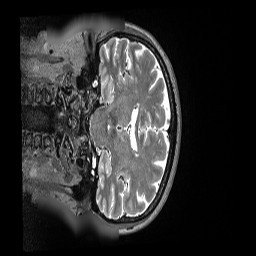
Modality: T2w
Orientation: coronal
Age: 66
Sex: male